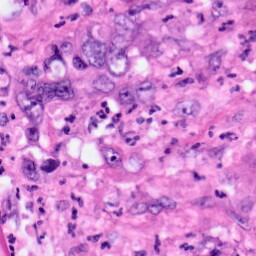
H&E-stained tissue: Pancreatic